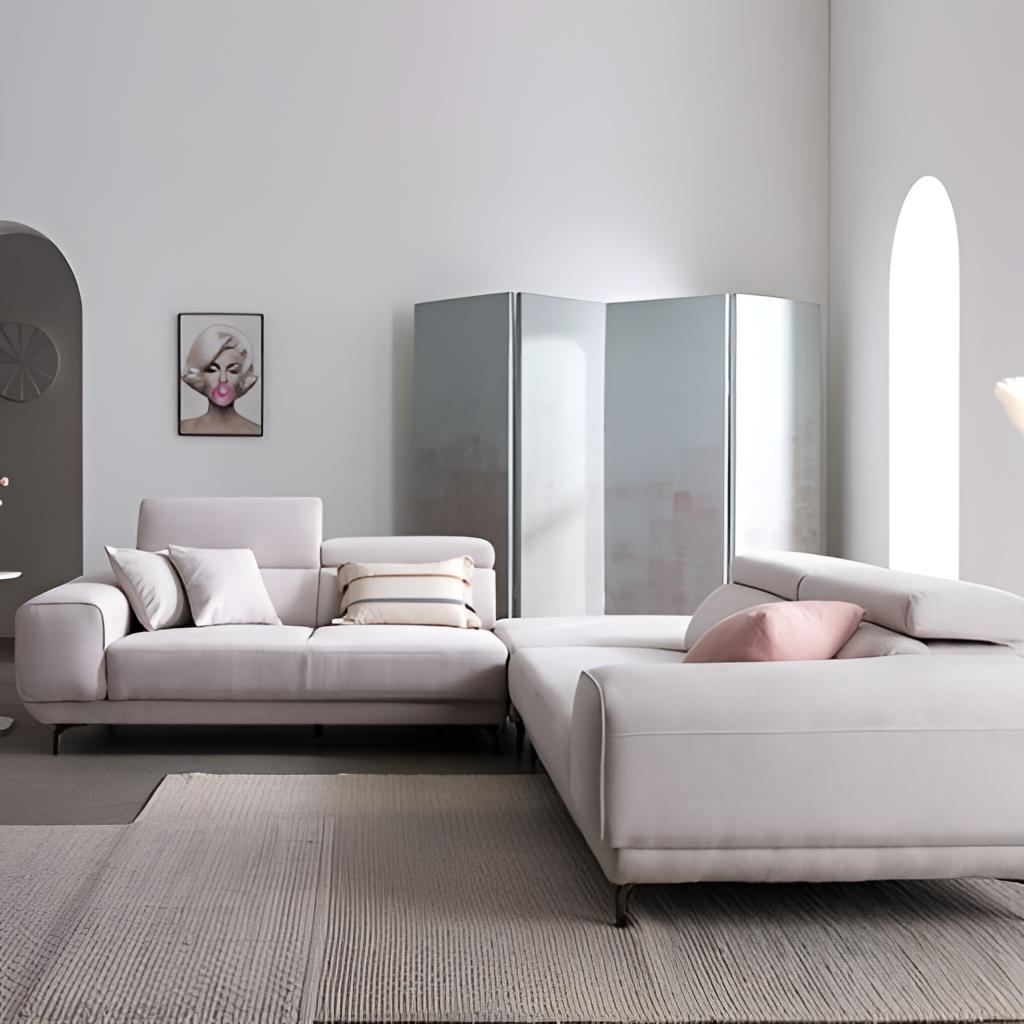
fabric sectional sofa, living room, contemporary, white paint wallpaper, with solid pattern, carpet flooring, with ribbed pattern